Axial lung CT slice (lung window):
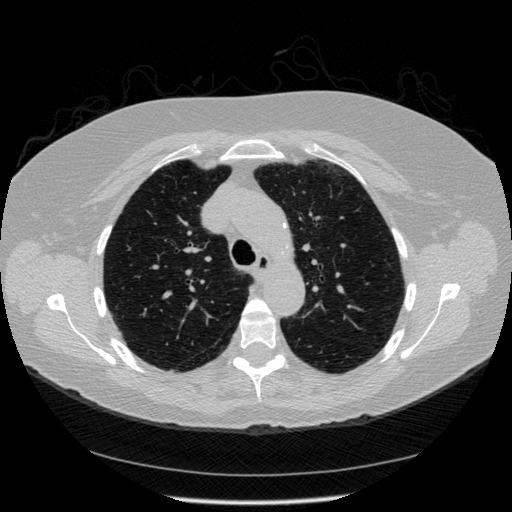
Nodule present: no